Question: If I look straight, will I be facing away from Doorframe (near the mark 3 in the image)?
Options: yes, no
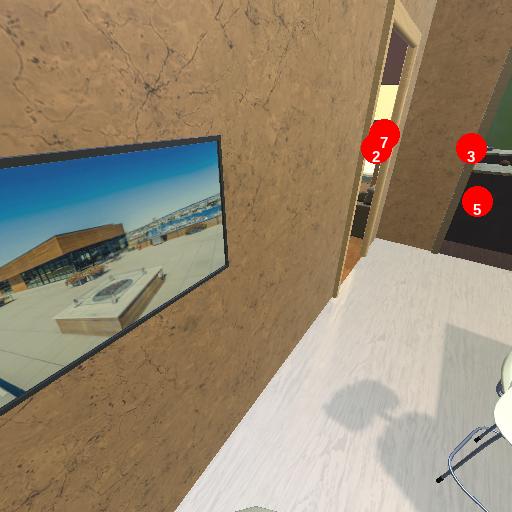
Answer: yes